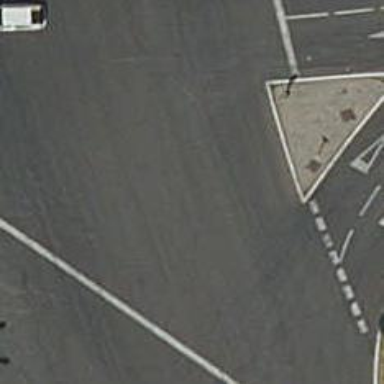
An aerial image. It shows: Road with traffic signals.